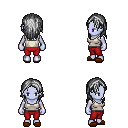
a pixel art fantasy rpg character, female body template, dark elf, purple skin, white pirate shirt, red pants, gray long hairstyle, brown slippers, four views (front, back, left, right), 2x2 character sprite sheet, small pixel art, hard edges, no anti-aliasing